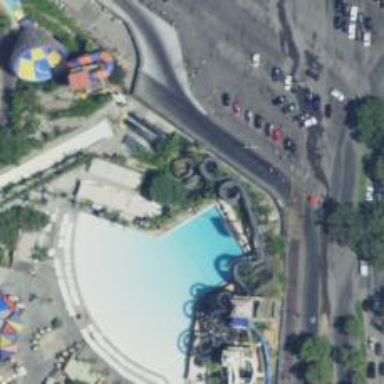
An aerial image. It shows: Water slide attraction.